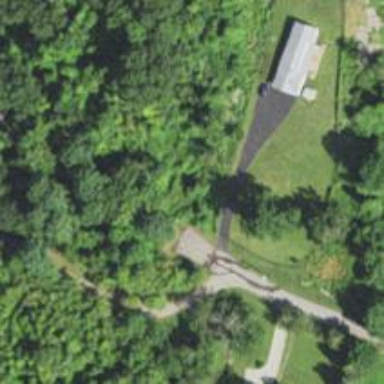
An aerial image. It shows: Residential driveway.